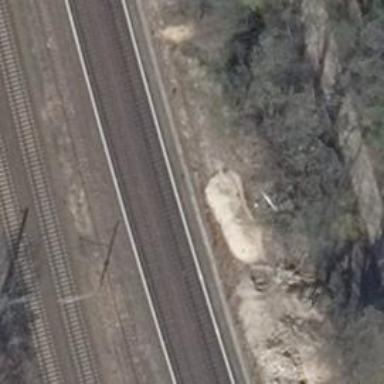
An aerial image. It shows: Railway signal.